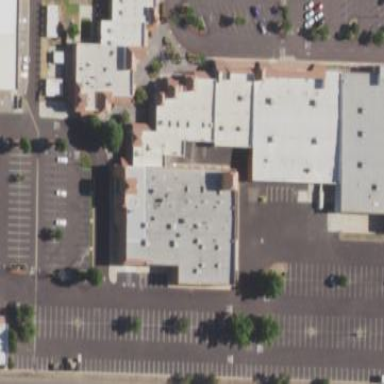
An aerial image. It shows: Cinema building.